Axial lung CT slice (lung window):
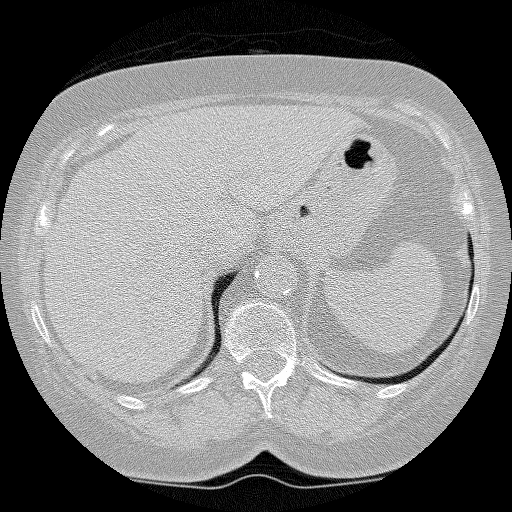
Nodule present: no